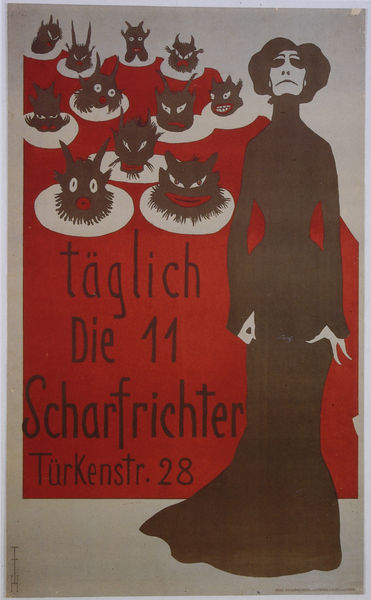
Titel: Plakat für ein kabarettistisches Gastspiel: Münchner Scharfrichter
Künstler: Thomas Theodor Heine
Standort: München
Institution: Neue Sammlung
Schlagwörter: dunkel, hand, kopf, weiß, braun, finger, frau, frisur, grau, haar, kleid, köpfe, mund, schwarz, zeichnung, blick, rot, rock, augen, geköpft, henker, kragen, salome, tablett, teller, tod, hände, porträt, signatur, flach, haare, aufführung, cabaret, sängerin, theater, lippen, deutschland, fell, taille, holzschnitt, schrift, fläche, modern, grafik, graphik, silhouette, werbung, not, einfach, jugendstil, ernst, deutsch, femme, umriss, eng, münchen, druck, druckgraphik, schnitt, lithografie, buchstaben, simplizissimus, plakat, reklame, gespreizt, grinsen, femme fatale, poster, heine, totenkopf, teufel, gruselig, gefährlich, getötet, wien, katzen, scharfrichter, ungeheuer, thomas theodor heine, kubin, lithgraphie, gebrauchsgraphik, dämonen, fratzen, monster, affiche, anschlag, avantgarde, bakterien, bernhardt, die, die 11 scharfrichter, duse, enf, fatale, fau, femme fatal, hohl, kabarett, kabarret, politisches kabarett, sarah, schauspielerin, schwabing, serviert, täglich, türkenstr, türkenstr., türkenstr. 28, türkenstrasse, zwanziger